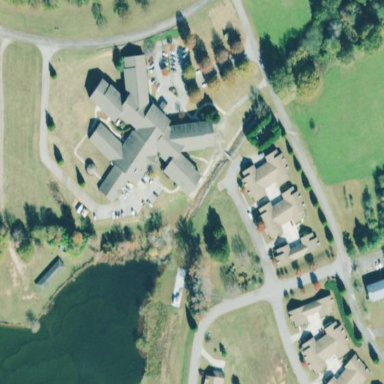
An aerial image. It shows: Residential building that serves as nursing home.